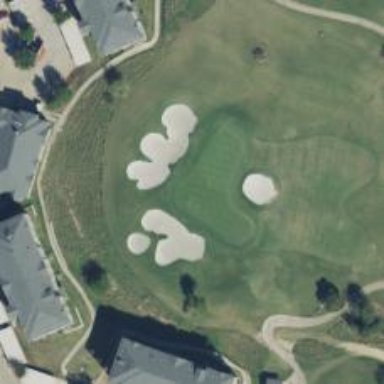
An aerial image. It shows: Golf hole.